Aerial crown-view tile of a tropical tree (Barro Colorado Island, Panama), acquired 20250915:
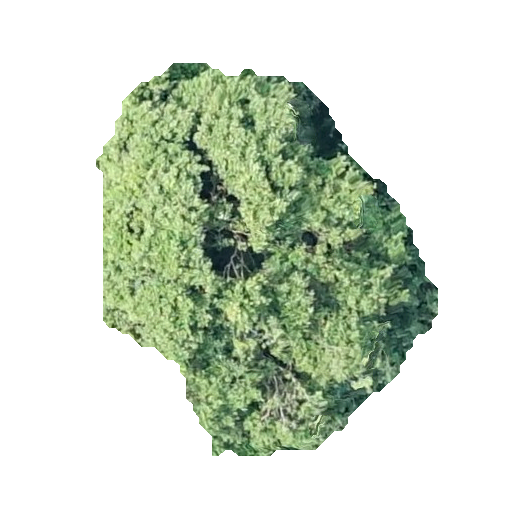
Species: Prioria copaifera
GBIF accepted scientific name: Prioria copaifera
Crown area: 133.661 m²